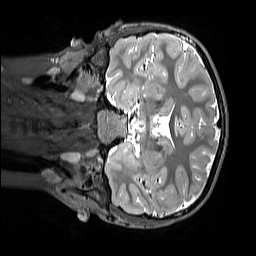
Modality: T2w
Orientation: coronal
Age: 10
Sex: male
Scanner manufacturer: siemens
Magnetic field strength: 3 T
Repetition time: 3.2 s
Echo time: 0.408 s